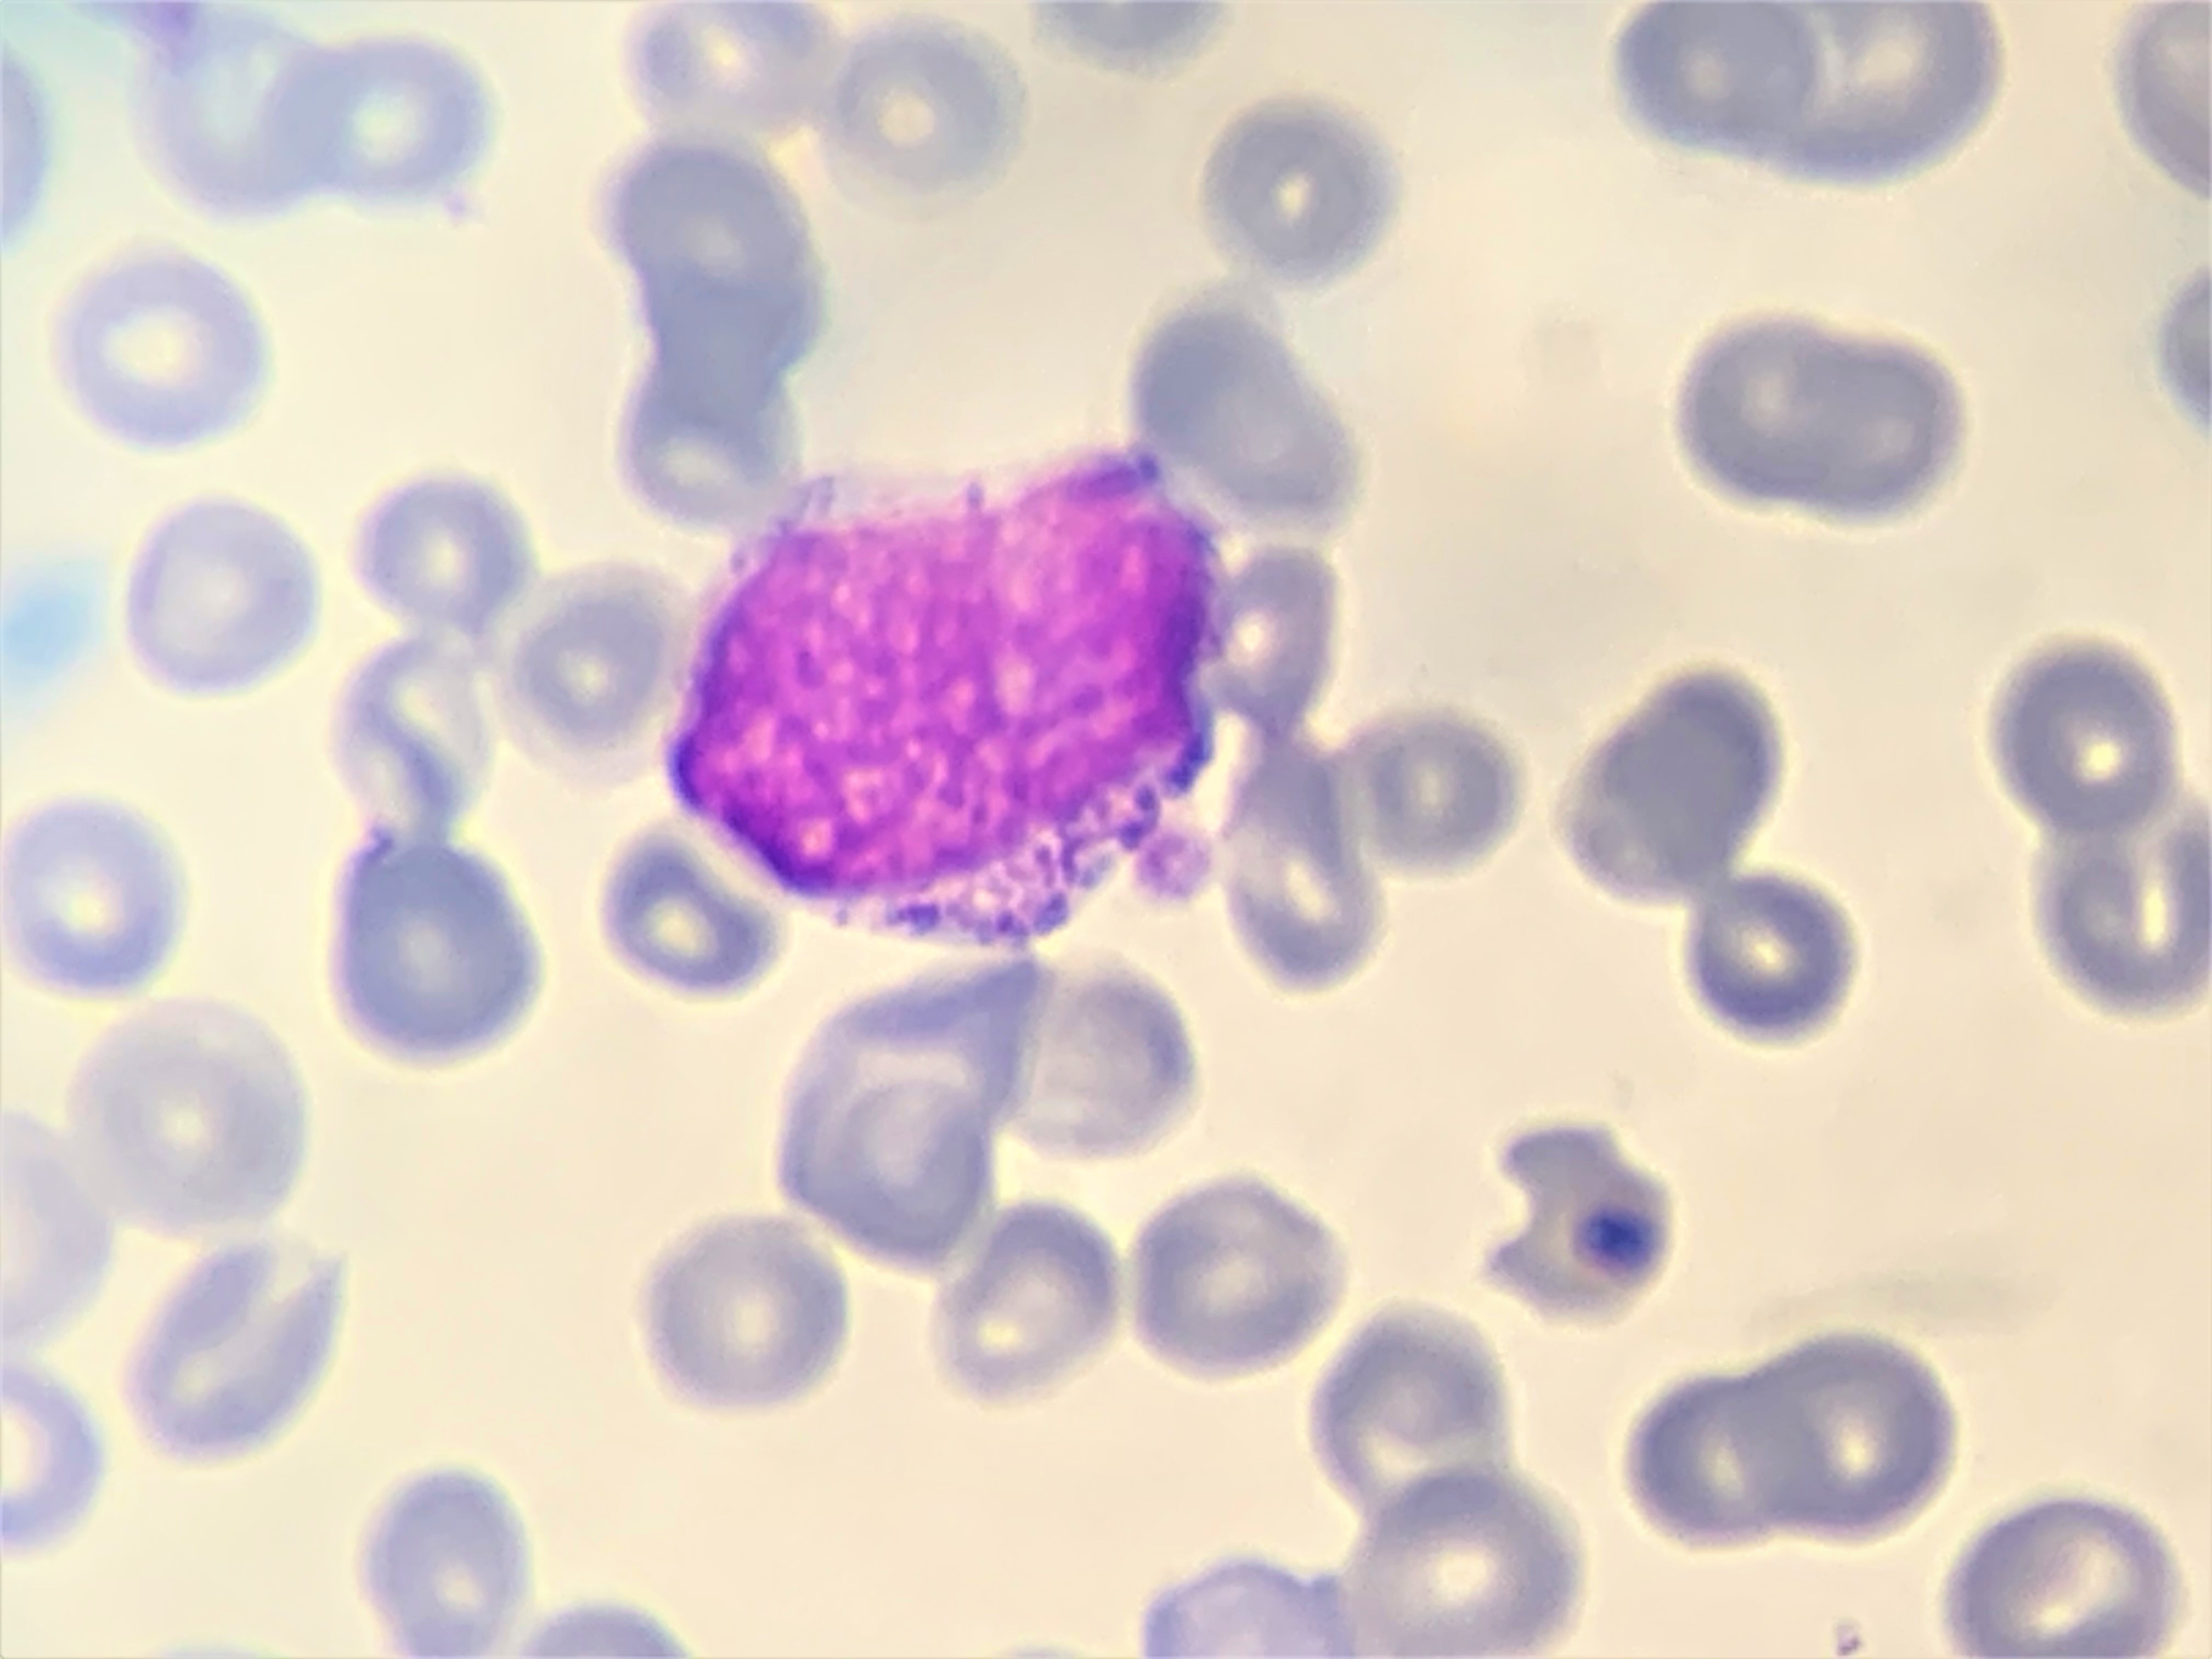
Cell type: MYELOCYTE